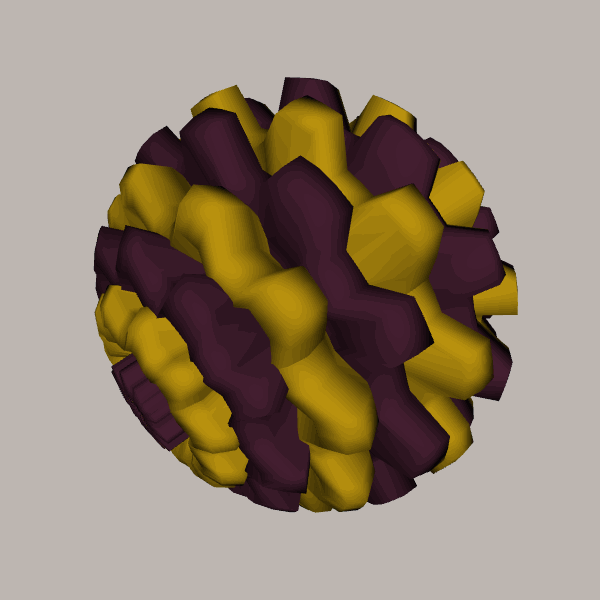
Background: light